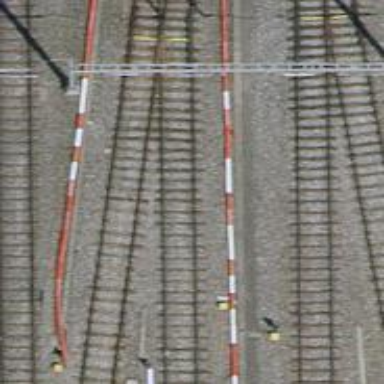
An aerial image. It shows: Yard with single rail track. The railway track is electrified with contact line for service purposes.